Interaction volume radius: 5 \u00c5
Interaction volume height: 15 \u00c5
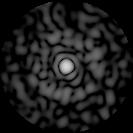
Disorder parameter: 0.8938